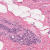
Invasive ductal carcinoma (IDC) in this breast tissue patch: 0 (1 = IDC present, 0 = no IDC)